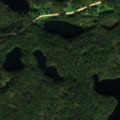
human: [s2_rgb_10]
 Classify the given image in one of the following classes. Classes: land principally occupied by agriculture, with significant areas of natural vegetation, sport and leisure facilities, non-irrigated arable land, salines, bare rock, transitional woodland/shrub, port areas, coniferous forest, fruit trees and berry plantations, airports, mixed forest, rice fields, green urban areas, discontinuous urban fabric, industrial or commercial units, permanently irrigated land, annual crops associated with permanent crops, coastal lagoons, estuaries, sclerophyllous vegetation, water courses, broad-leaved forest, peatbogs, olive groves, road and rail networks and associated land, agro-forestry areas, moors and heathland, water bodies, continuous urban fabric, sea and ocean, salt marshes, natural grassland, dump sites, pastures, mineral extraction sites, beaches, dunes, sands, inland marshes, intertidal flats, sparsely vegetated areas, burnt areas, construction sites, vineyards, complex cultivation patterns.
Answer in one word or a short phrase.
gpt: land principally occupied by agriculture, with significant areas of natural vegetation, coniferous forest, water bodies